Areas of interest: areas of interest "Anning Industrial Park SME Technology Incubator"
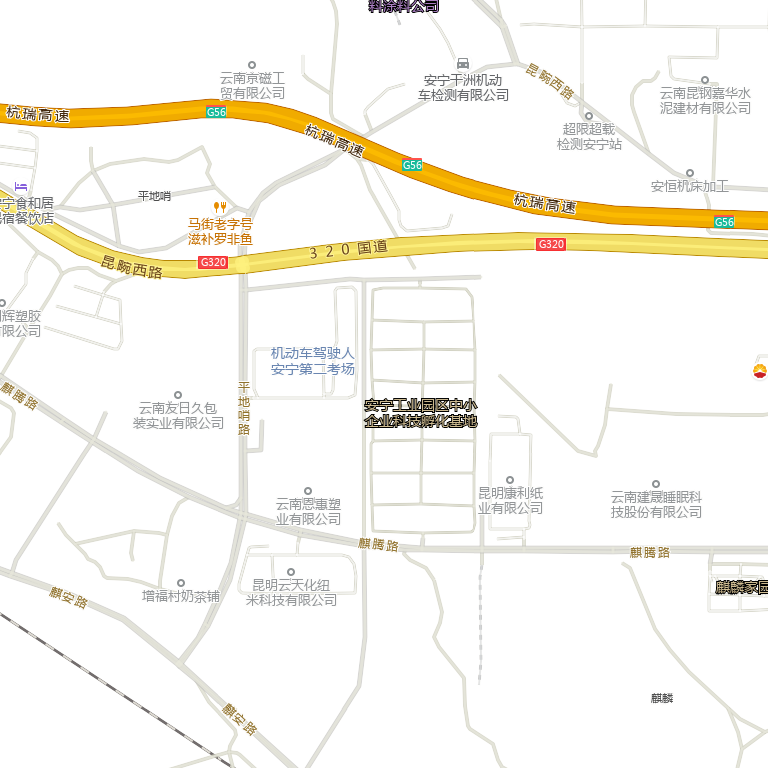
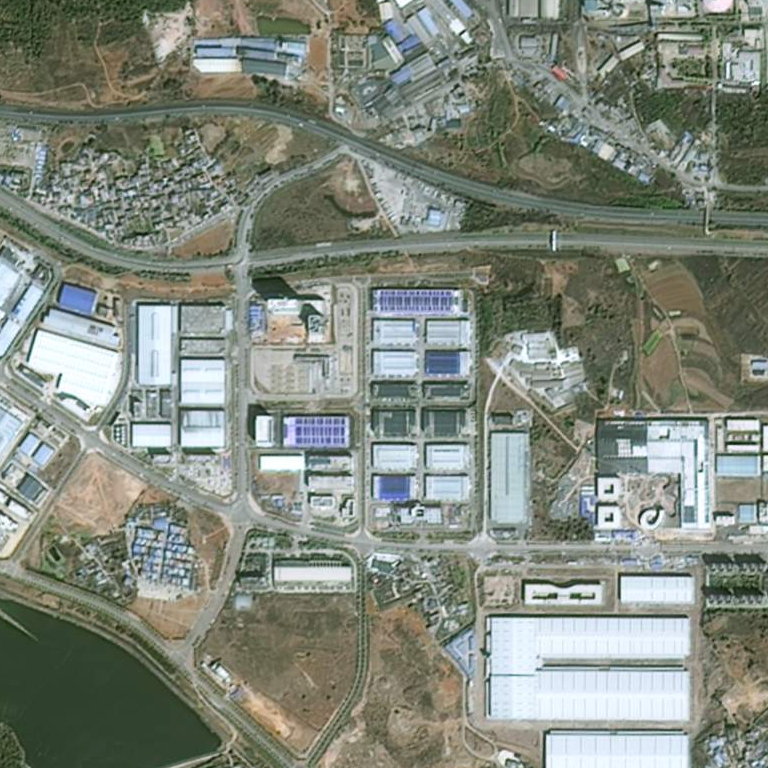